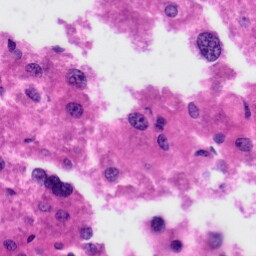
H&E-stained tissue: Liver